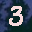
Label: 3